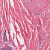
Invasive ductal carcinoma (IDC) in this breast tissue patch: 0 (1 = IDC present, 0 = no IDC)